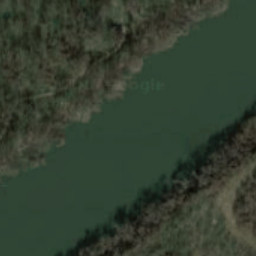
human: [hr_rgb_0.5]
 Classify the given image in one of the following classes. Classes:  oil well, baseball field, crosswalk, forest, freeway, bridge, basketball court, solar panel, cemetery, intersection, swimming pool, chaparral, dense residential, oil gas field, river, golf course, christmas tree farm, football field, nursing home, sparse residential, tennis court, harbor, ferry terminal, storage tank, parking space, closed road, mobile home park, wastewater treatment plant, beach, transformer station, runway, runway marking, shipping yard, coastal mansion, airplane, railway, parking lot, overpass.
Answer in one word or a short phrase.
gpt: river